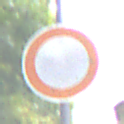
Verkehrszeichen: VerbotFahrzeugeAllerArt
Umgebung: Outdoor, Urban
Tageszeit: MorningAfternoon
Wetter: Overcast
Licht: Natural
Jahreszeit: NotSpecified
Kontrast: LowContrast